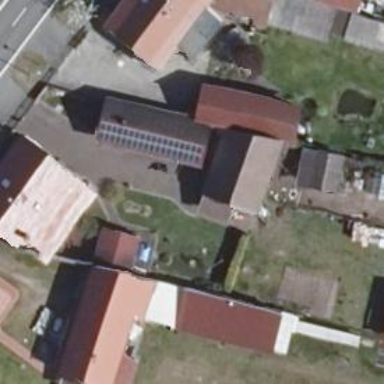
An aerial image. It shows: Solar photovoltaic panel generator producing electricity in small installation.